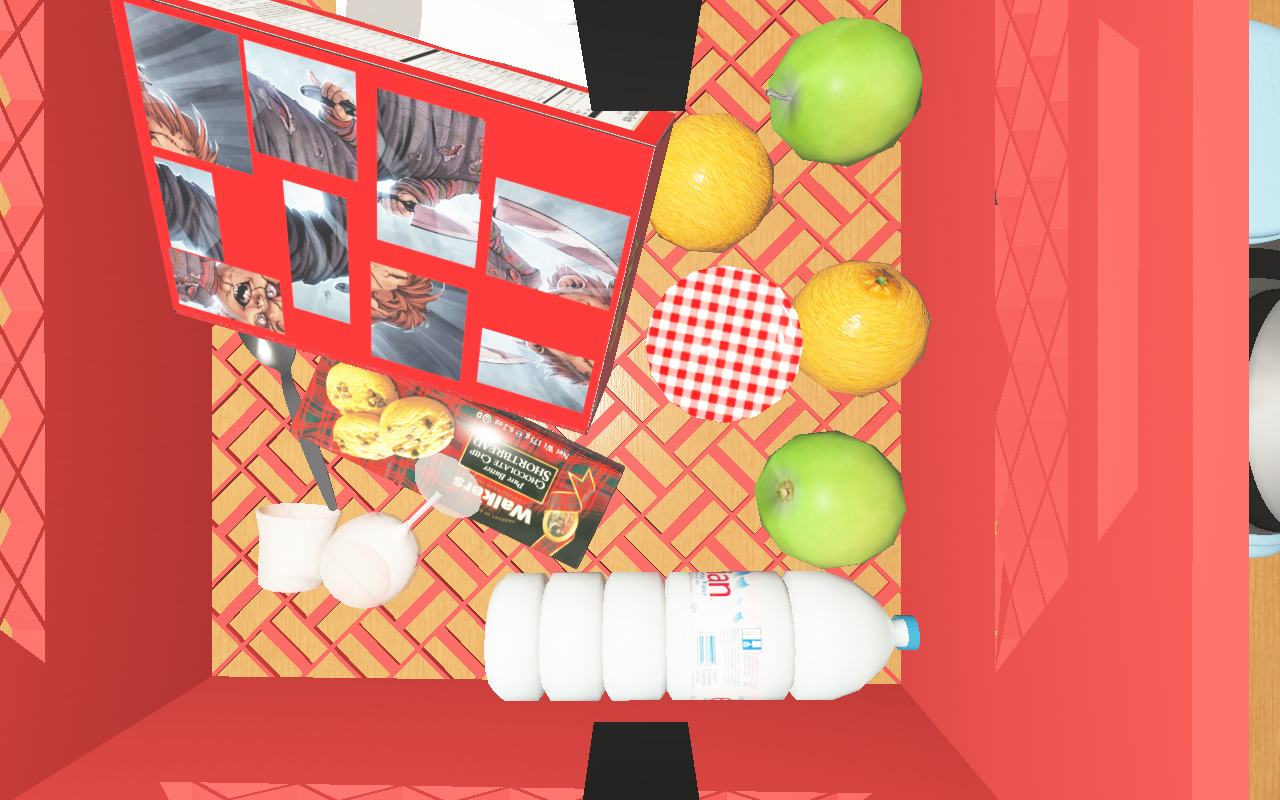
Objects in the scene:
carafe
water bottle
apple
apple
orange
wineglass
honey jar
cereal box